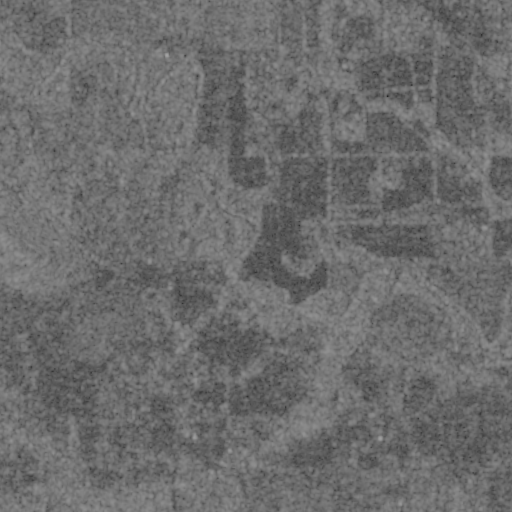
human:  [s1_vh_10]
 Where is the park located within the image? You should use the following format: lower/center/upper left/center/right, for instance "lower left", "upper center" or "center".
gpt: The park is located in the upper right of the image.
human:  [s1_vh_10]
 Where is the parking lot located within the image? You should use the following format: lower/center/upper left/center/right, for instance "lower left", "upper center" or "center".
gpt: The parking lot is located in the upper right of the image.
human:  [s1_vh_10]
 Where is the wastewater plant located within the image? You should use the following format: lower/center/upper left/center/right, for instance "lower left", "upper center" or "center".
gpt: The wastewater plant is located in the upper right of the image.
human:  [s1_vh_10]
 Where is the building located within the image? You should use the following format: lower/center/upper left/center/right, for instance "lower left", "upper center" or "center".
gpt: The building is located in the upper right of the image.
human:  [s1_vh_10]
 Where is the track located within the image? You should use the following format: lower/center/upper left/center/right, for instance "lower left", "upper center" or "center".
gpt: There is no track in the image.

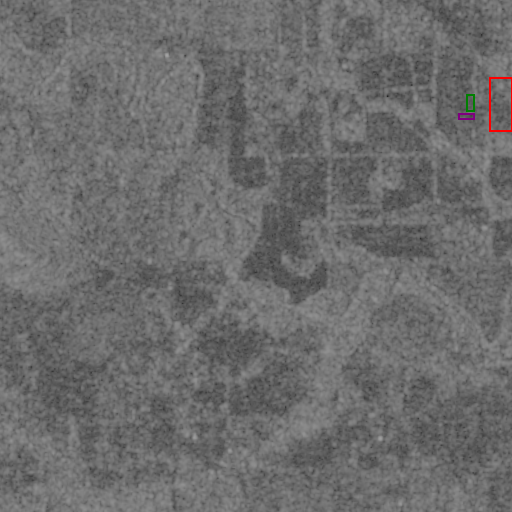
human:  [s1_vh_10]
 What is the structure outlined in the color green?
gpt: The structure outlined in green is a park.
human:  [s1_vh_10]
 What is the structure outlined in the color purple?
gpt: The structure outlined in purple is a parking lot.
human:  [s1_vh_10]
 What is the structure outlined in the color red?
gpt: The structure outlined in red is a wastewater plant.
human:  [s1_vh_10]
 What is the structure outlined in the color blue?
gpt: There is no blue outline.